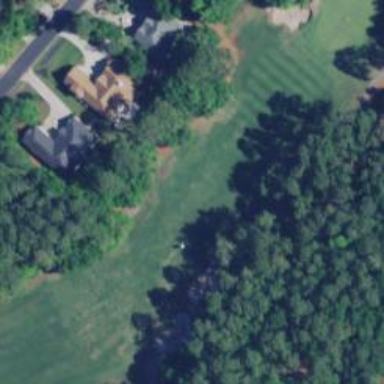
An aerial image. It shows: View of golf hole.